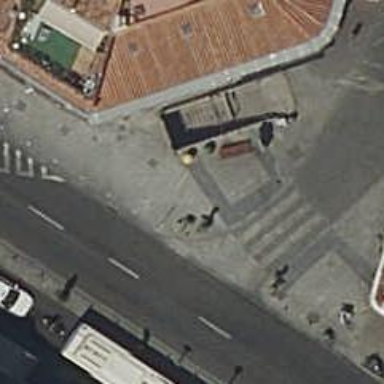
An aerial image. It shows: Subway entrance.